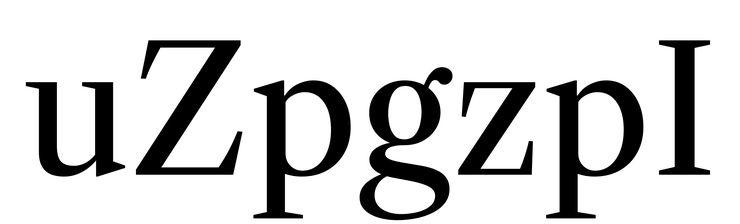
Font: LibreCaslonText_Regular